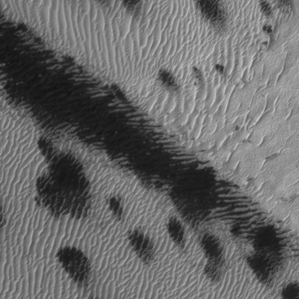
Label: frost